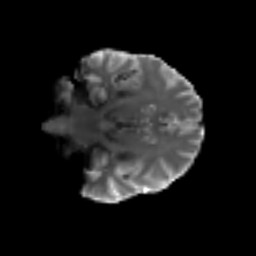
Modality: T2w
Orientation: coronal
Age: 74
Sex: male
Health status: ill
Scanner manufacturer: siemens
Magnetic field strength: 3 T
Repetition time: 8.7 s
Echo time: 0.11 s